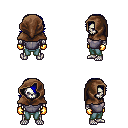
a pixel art fantasy rpg character, male body template, skeleton, steel chest armor, teal pants, blue swoop hairstyle, cloth hood, gold gloves, four views (front, back, left, right), 2x2 character sprite sheet, small pixel art, hard edges, no anti-aliasing